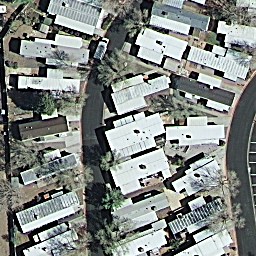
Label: mobilehomepark